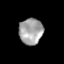
Tissue: prostate
Cell type: T cells
Senescence score: 0.6866
Nuclear area (px): 609
Mean DAPI intensity: 163.271